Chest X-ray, PA view. Patient: 19 years old, sex F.
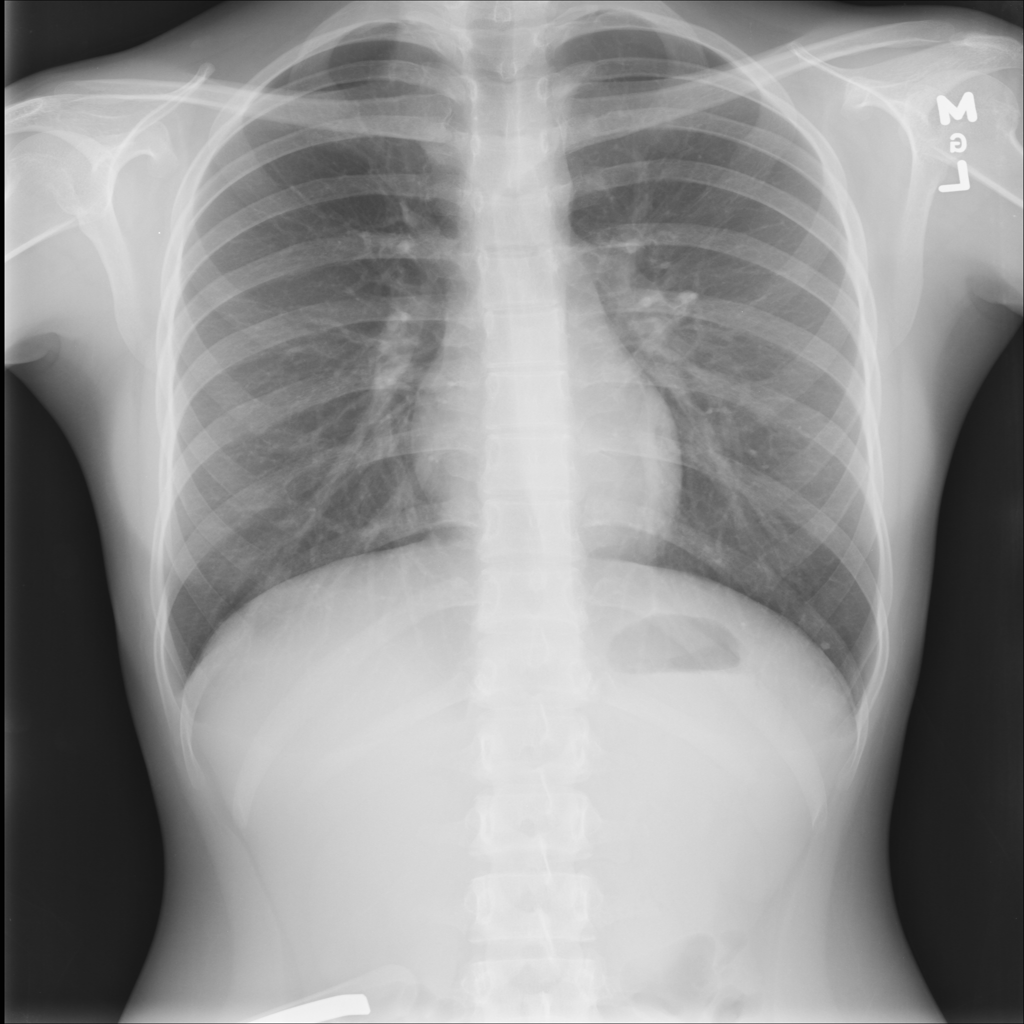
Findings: Nodule